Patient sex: M
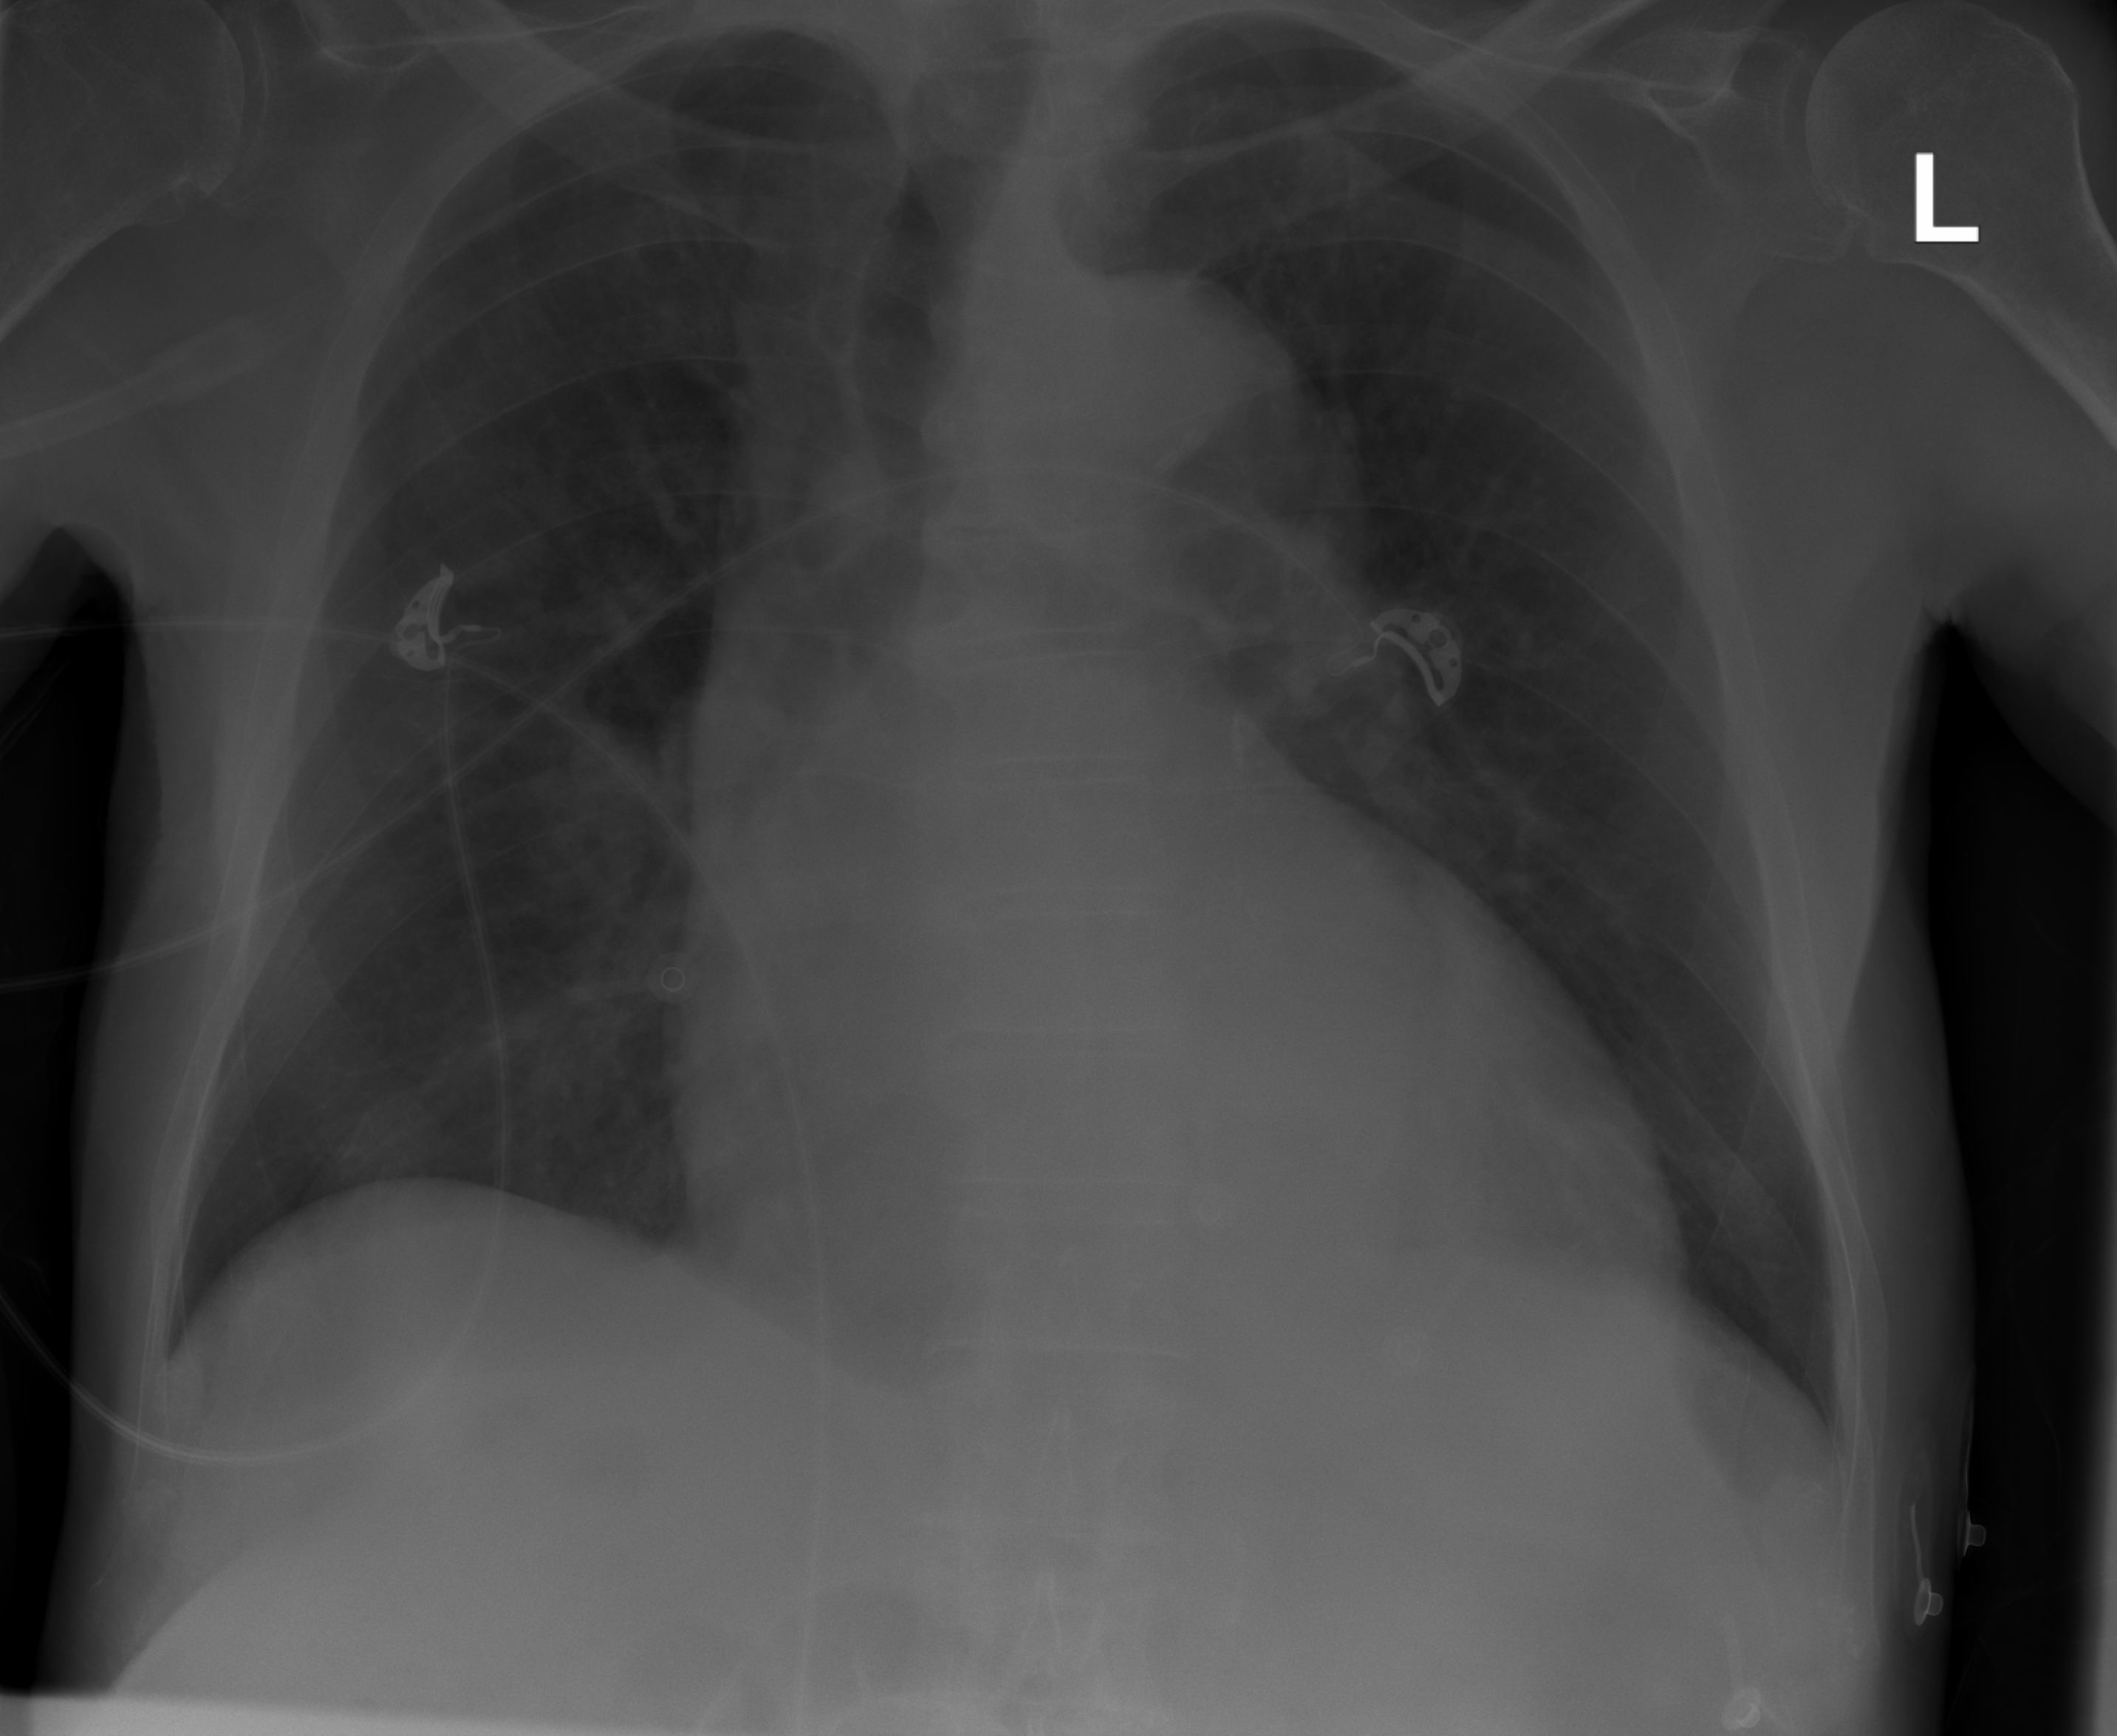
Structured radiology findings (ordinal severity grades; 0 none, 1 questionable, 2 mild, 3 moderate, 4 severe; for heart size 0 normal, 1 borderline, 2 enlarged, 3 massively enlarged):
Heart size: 2
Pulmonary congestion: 2
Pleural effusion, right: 0
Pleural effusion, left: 0
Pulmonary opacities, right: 0
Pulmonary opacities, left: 0
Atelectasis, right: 0
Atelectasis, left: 0